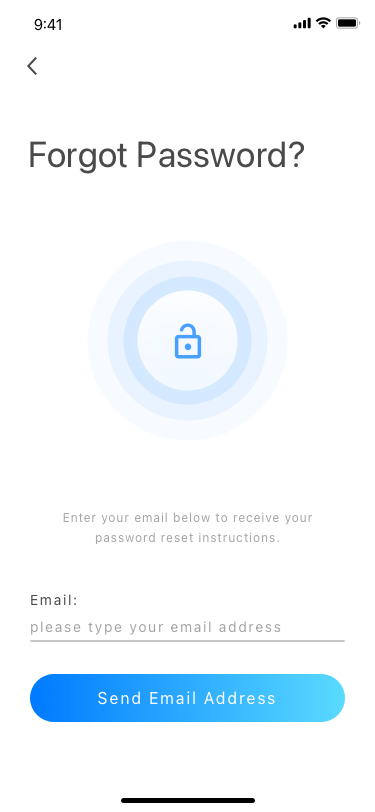
Text in this UI design:
Enter your email below to receive your password reset instructions.
Forgot Password?